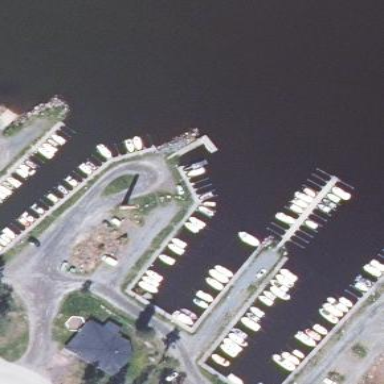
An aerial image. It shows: Marina on leisure land.